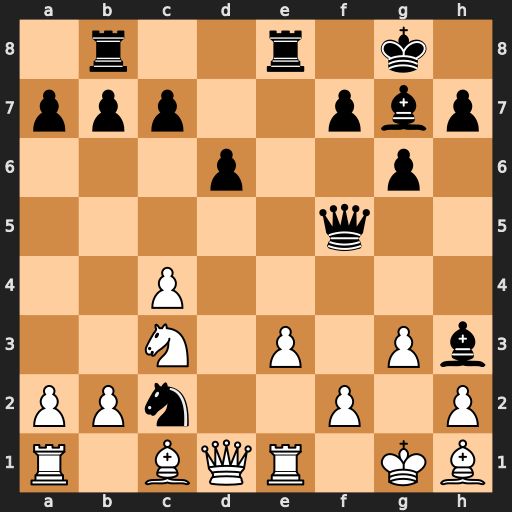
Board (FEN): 1r2r1k1/ppp2pbp/3p2p1/5q2/2P5/2N1P1Pb/PPn2P1P/R1BQR1KB
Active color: w
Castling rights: -
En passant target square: -
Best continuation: e4 Qe6 Qxc2